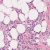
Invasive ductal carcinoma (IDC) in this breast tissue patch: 1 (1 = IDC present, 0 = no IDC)